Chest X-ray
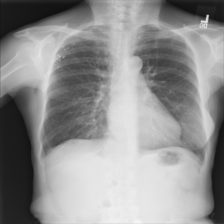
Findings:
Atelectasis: negative
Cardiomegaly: negative
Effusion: negative
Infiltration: negative
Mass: negative
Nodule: negative
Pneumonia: negative
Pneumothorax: negative
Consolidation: negative
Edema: negative
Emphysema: negative
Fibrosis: negative
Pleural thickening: negative
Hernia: negative